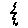
Label: zigzag